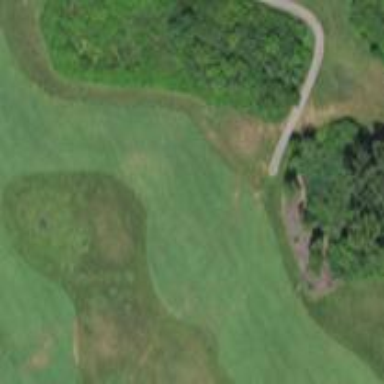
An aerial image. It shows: Golf hole.